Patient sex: M
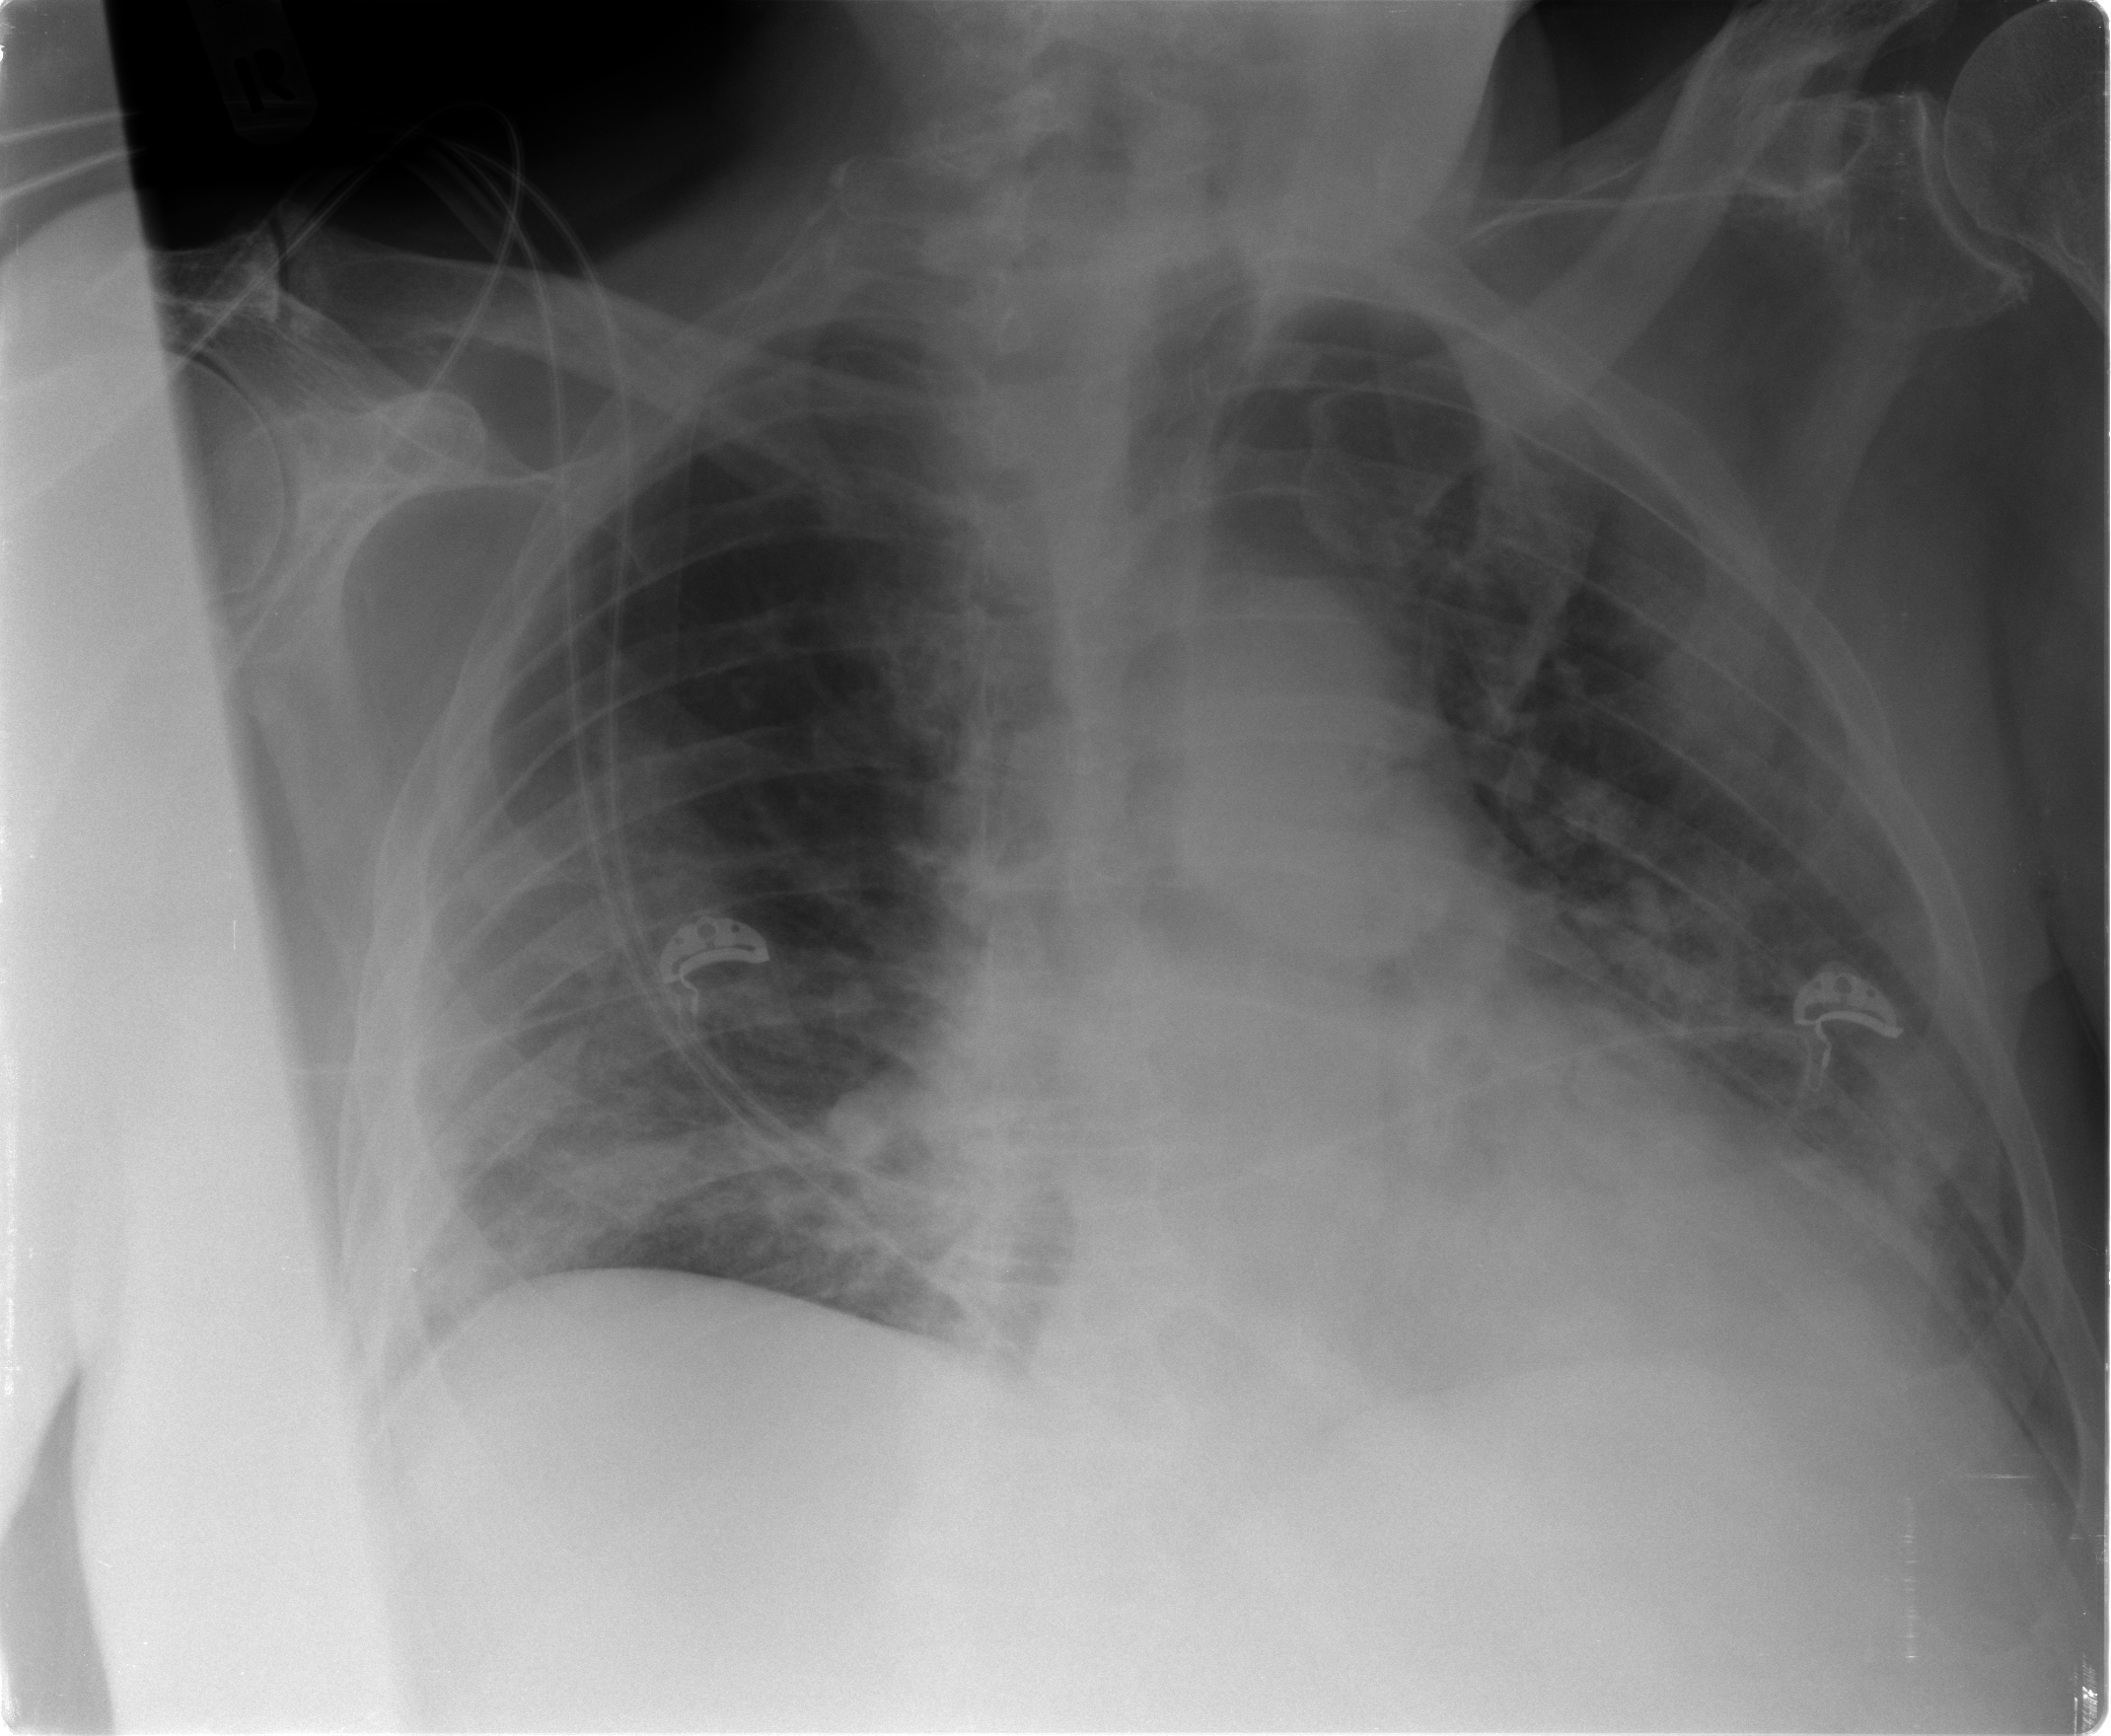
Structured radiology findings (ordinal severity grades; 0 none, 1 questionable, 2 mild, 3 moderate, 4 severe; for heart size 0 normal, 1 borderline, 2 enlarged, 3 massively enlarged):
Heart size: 2
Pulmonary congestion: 2
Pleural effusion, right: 0
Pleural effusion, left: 2
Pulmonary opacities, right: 0
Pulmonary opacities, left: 0
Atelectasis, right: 0
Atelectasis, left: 0